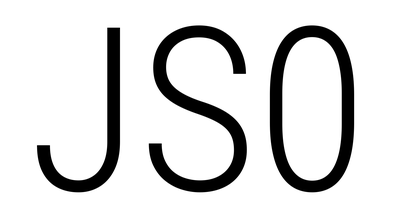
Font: Roboto_Condensed_Light